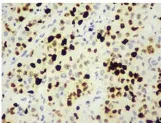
Pathological results. (D-H) IHC staining showed sequentially CKpan, CAM5.2, EMA, Vimentin, Ki67.
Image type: pathology (immunostaining)